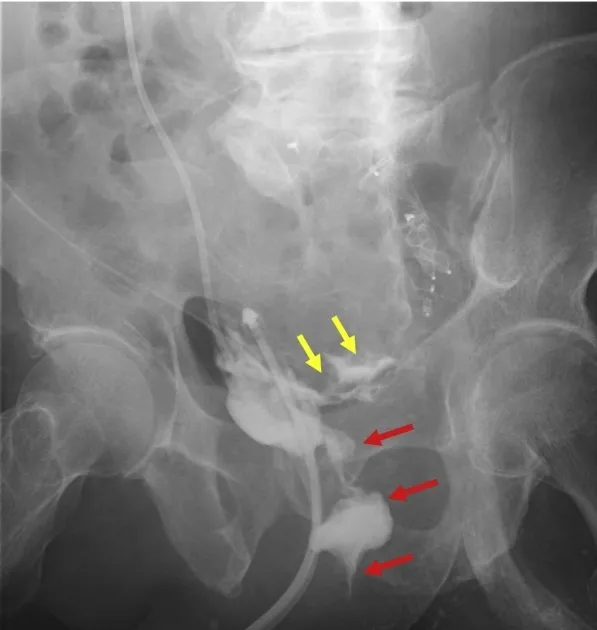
Urethrography performed 18 days after the open surgery. . The contrast agent injected from the right ureteral catheter is discharged from the rectum (red arrows). The contrast agent can also be seen leaking into the residual aneurysm (yellow arrows).
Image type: radiology (x_ray)